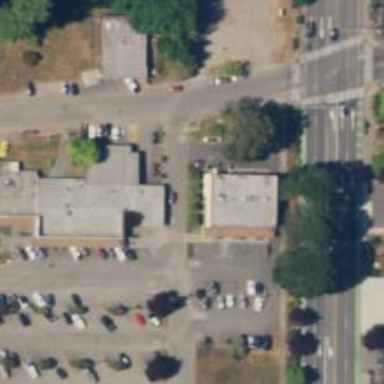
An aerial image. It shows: Post office.